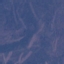
Label: HerbaceousVegetation